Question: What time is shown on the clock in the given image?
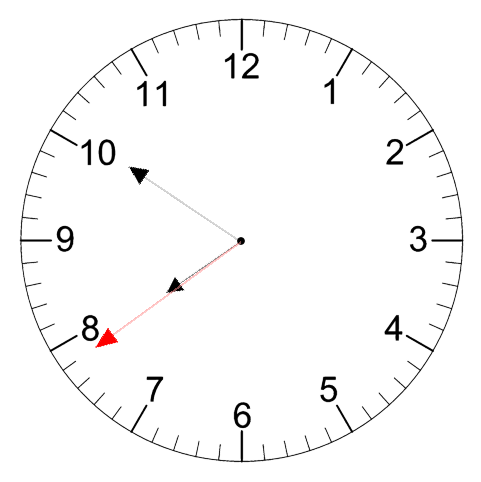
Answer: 07:50:39